Question: I'm working on a Web application project and I've added a jsp file but I can't see the Design View.
I don't know if this feature has been removed in new versions, but here here's a pic of Design View in a jsp:

How do I enable it?
thanks.
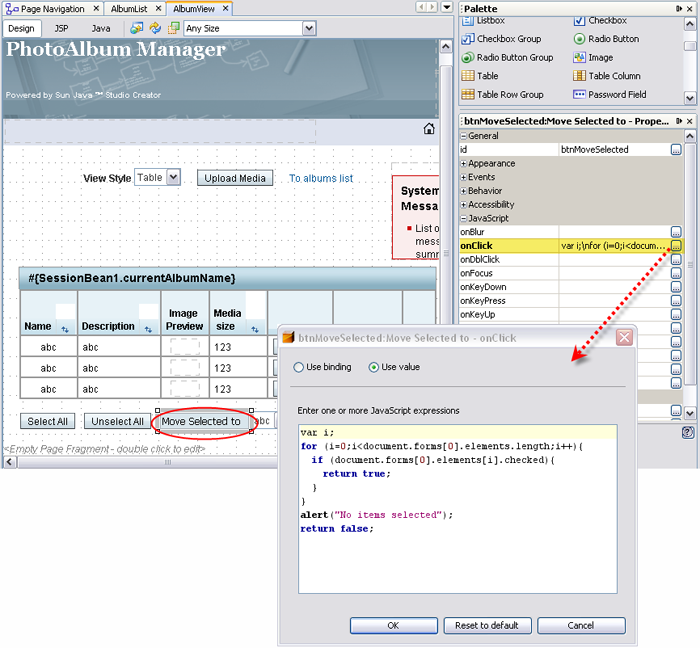
Answer: As far as I know, 'design view' was lastly available in Netbeans 'version 6.7.1'. But in later versions it was unavailable. Yes to edit jsp you can use pellets and drag & drop HTML components. You can search for plugins but I don't think there is one for jsp. See this <URL>.